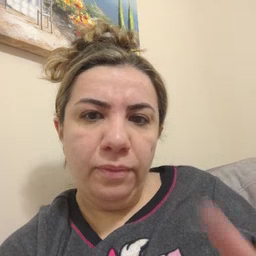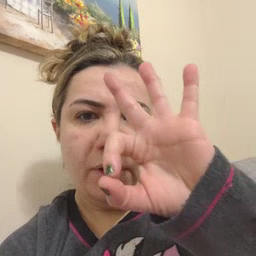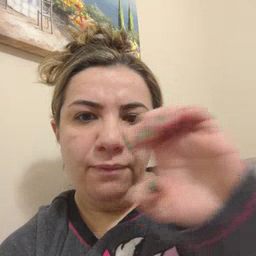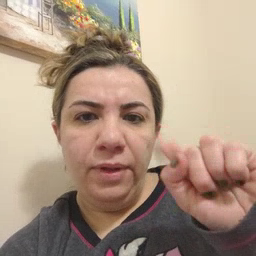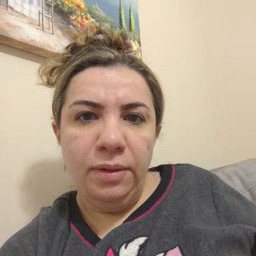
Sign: feet